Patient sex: F
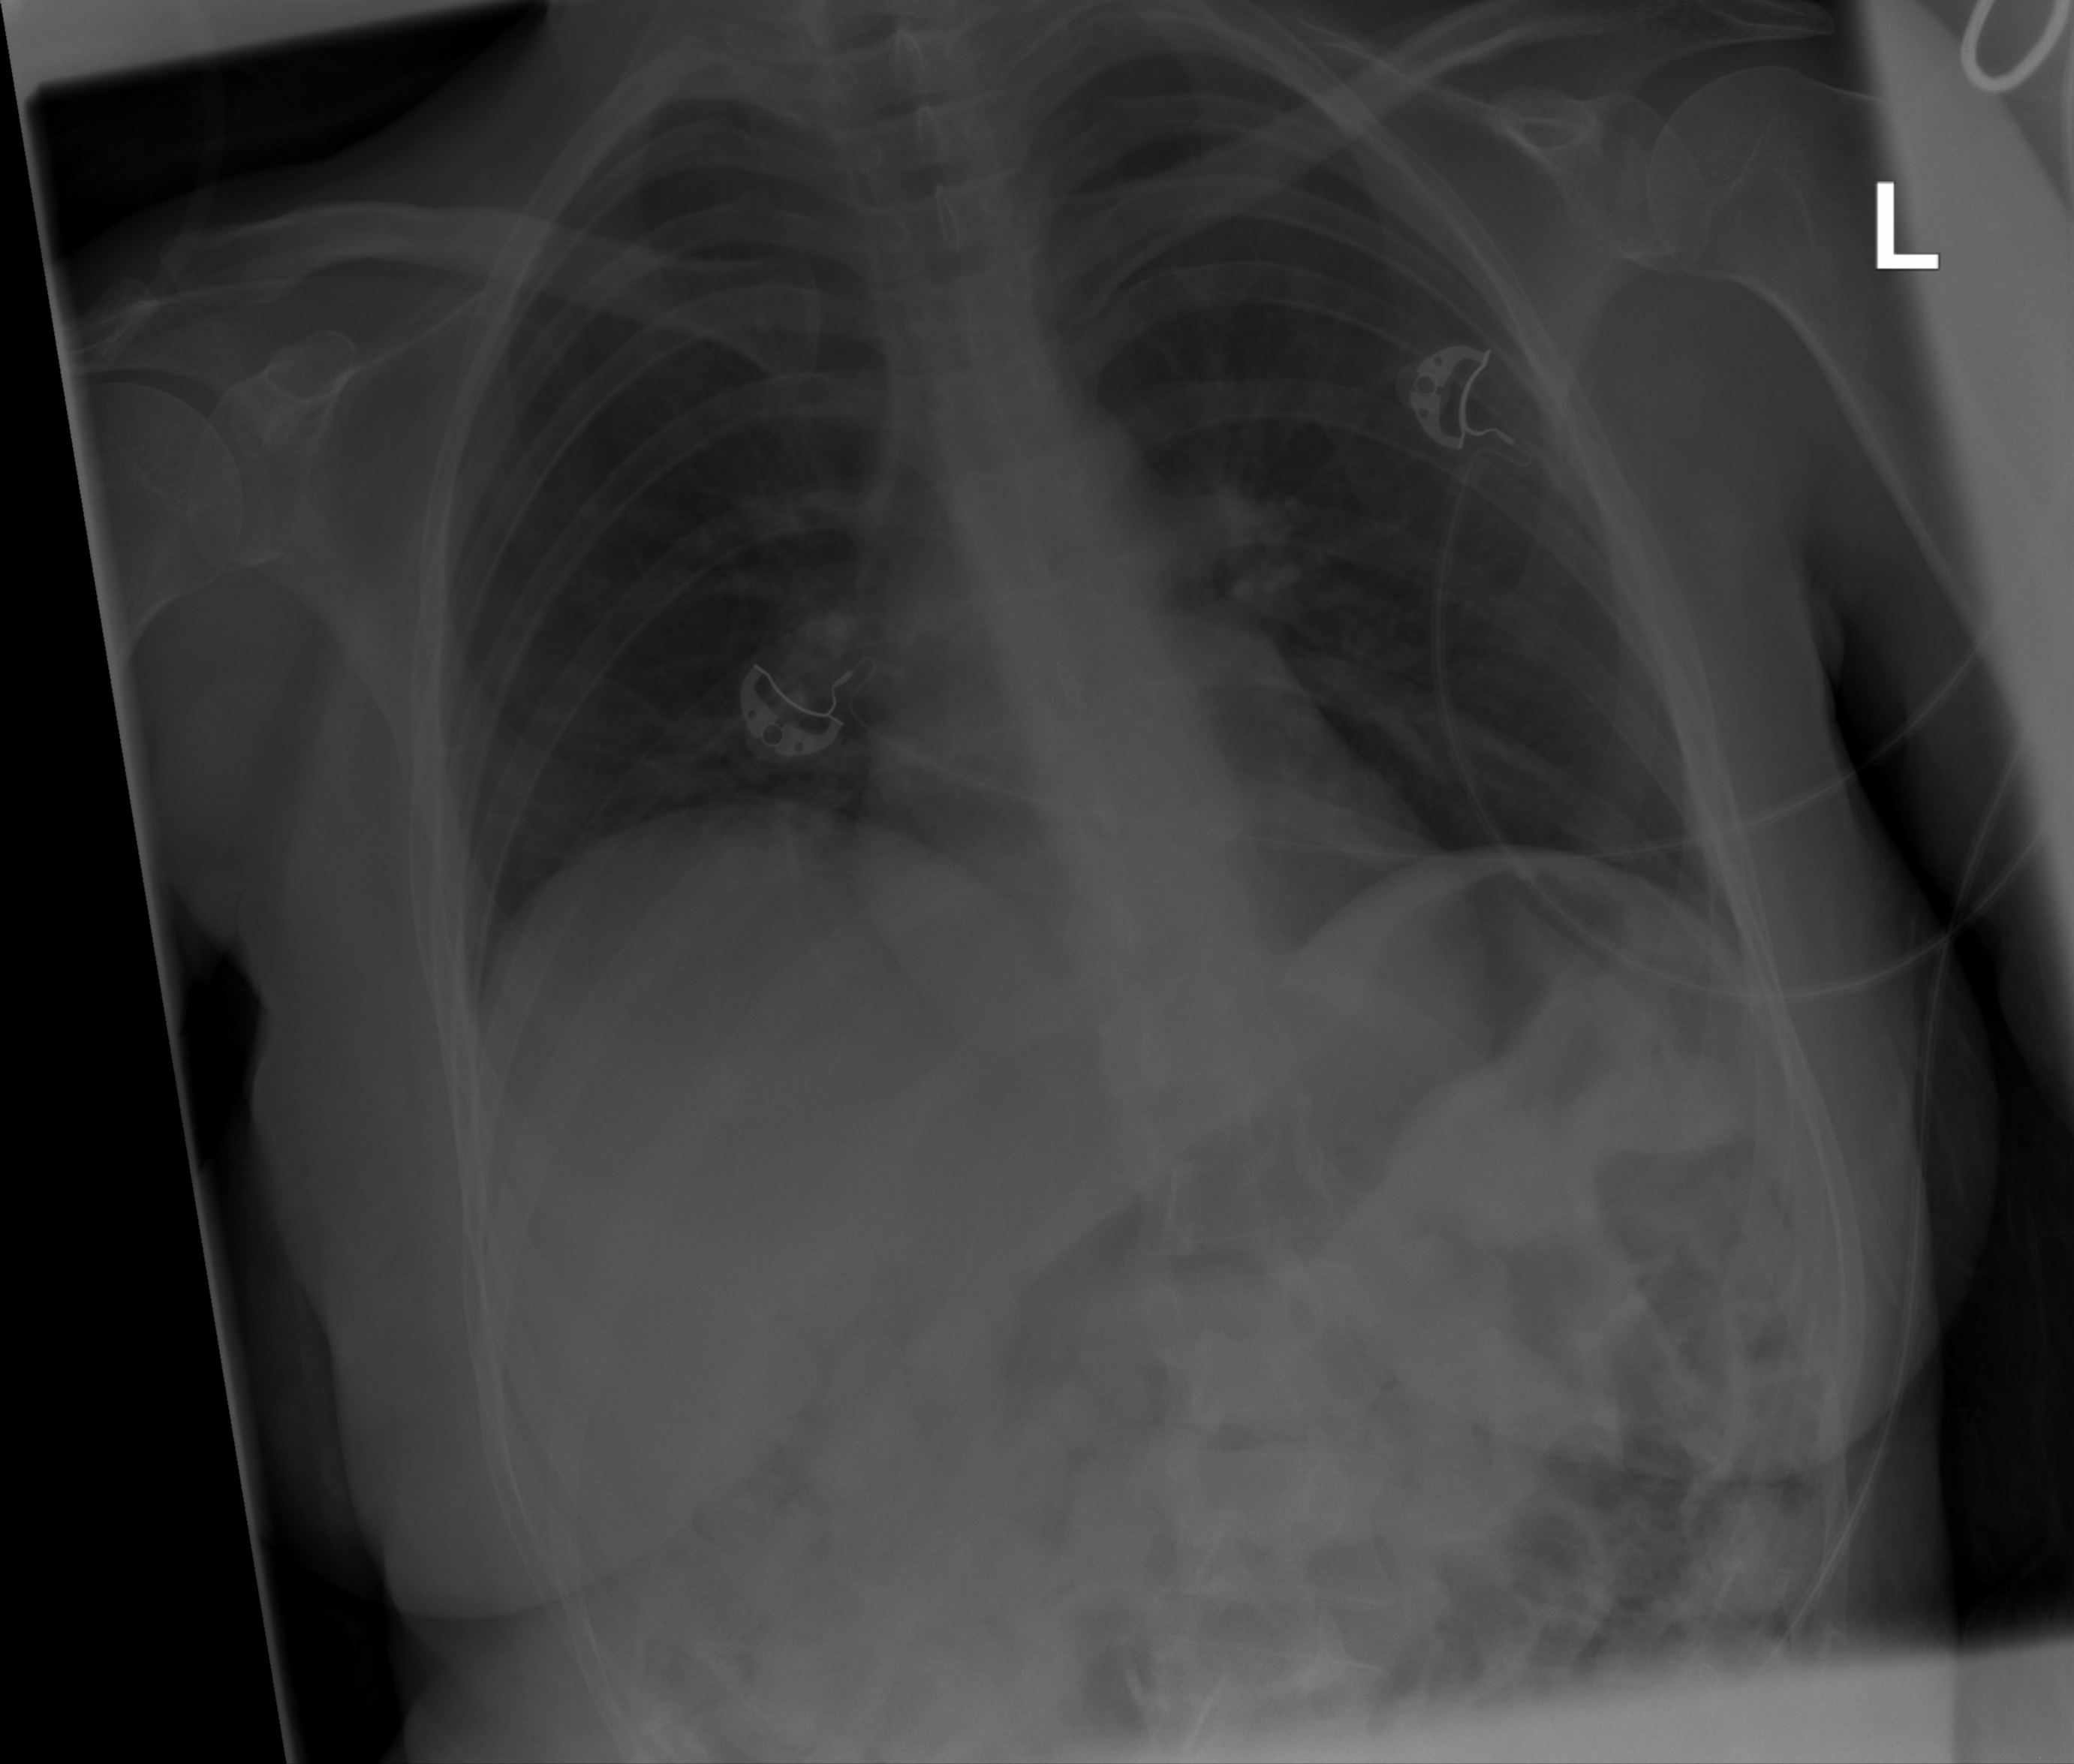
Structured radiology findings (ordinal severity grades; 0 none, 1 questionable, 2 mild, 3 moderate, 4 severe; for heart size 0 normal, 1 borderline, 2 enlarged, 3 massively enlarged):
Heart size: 0
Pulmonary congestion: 0
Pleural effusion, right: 0
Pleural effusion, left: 0
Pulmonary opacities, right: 0
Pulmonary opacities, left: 0
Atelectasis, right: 1
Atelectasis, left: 0